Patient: sex M, age 31
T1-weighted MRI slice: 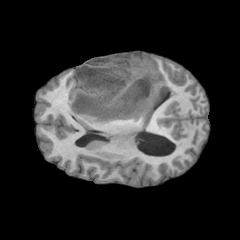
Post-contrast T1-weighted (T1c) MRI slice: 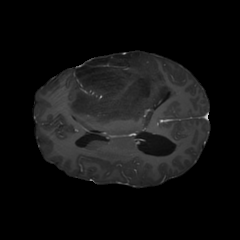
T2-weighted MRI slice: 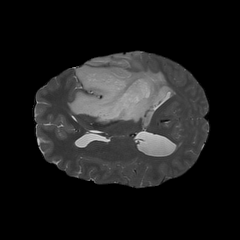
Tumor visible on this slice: yes
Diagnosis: Astrocytoma, IDH-mutant
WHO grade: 3